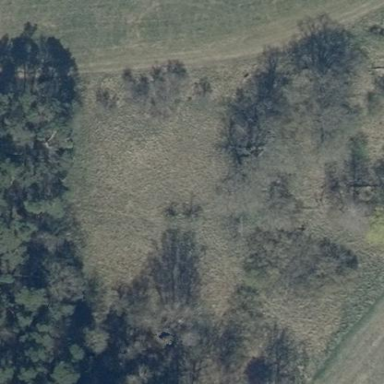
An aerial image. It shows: Area covered with grass.